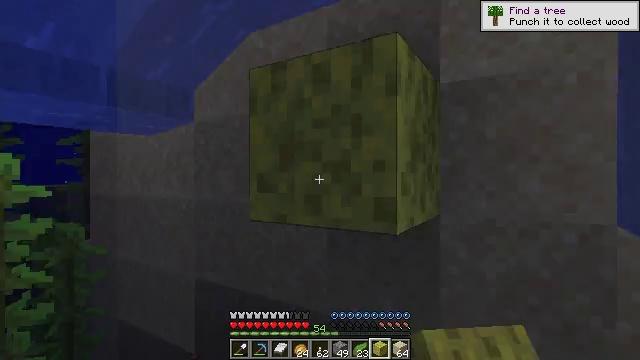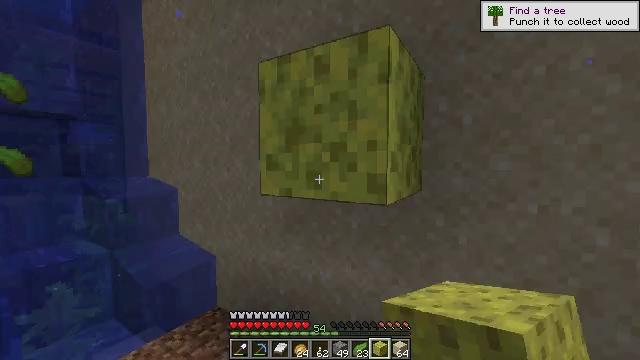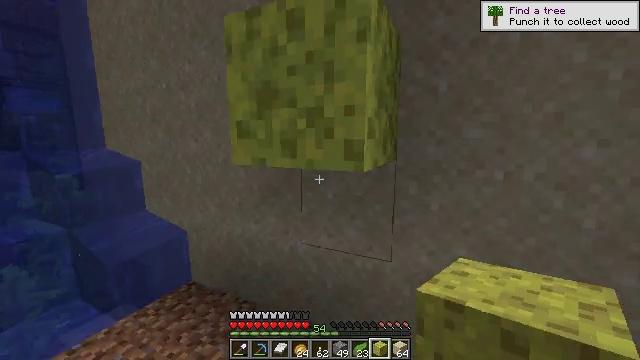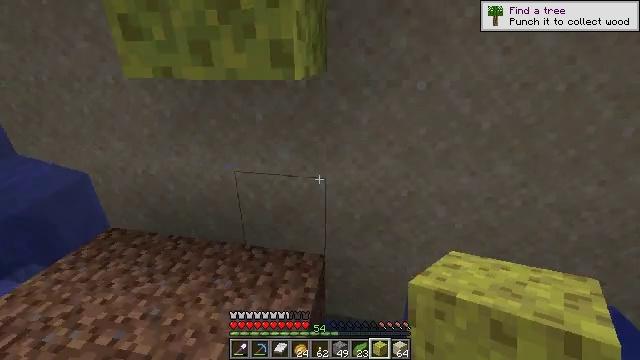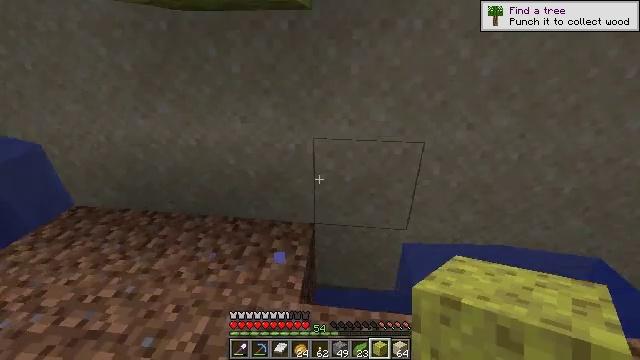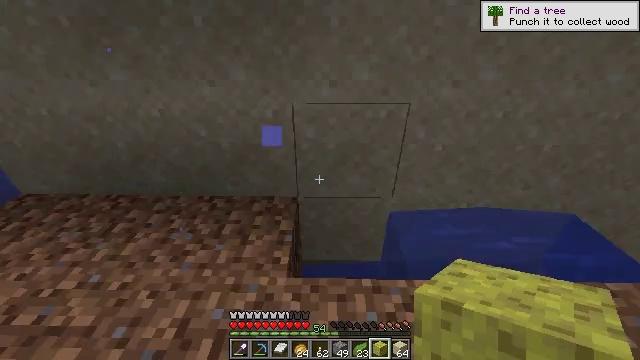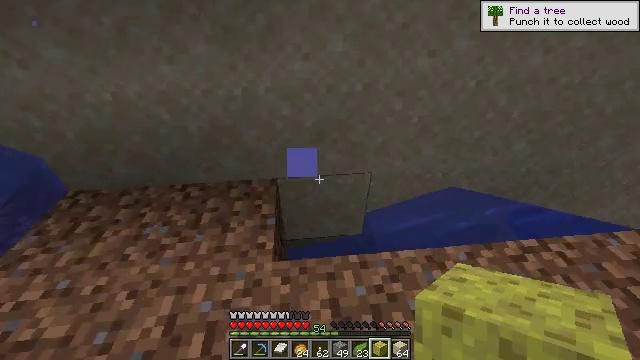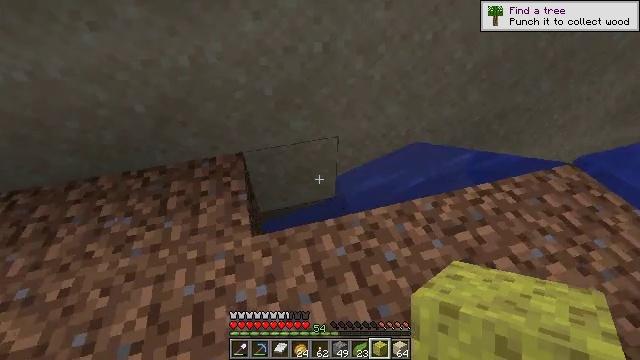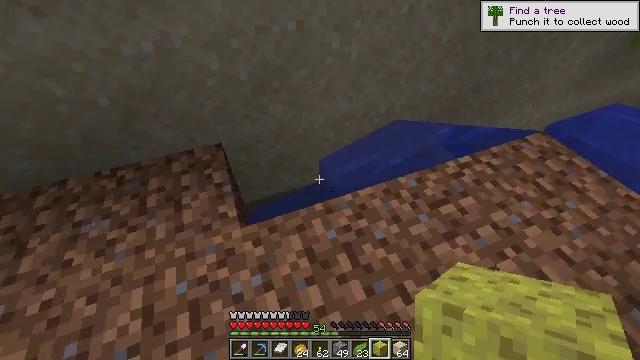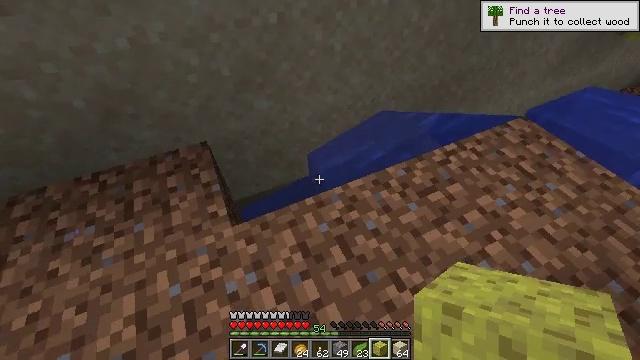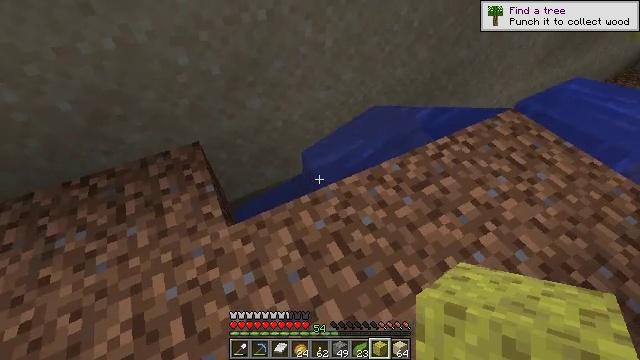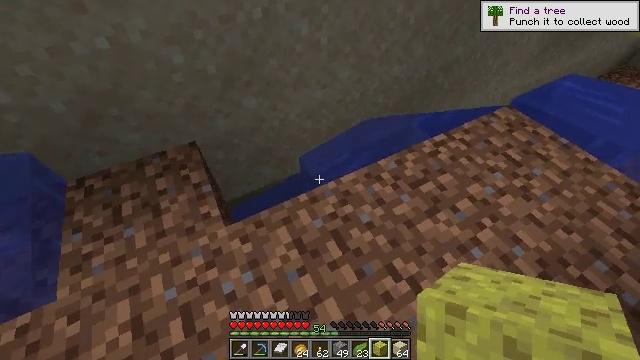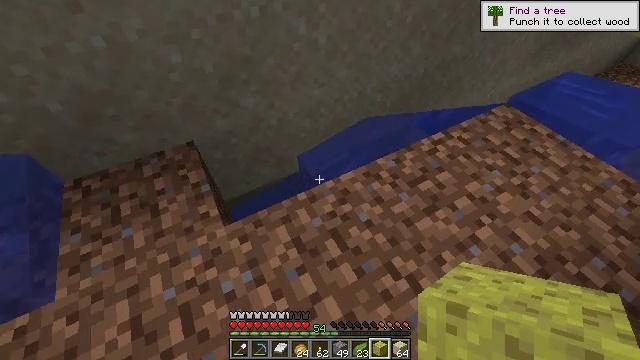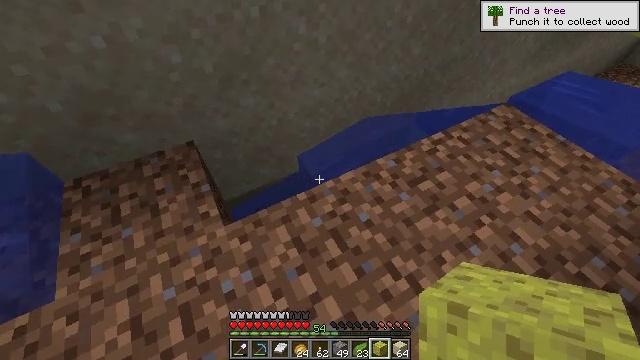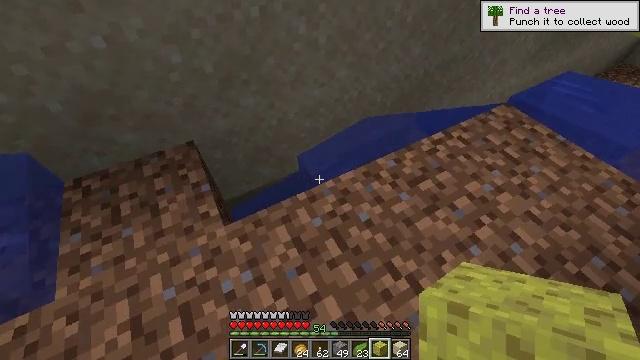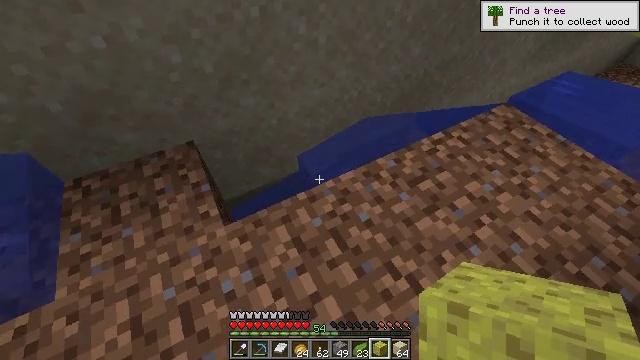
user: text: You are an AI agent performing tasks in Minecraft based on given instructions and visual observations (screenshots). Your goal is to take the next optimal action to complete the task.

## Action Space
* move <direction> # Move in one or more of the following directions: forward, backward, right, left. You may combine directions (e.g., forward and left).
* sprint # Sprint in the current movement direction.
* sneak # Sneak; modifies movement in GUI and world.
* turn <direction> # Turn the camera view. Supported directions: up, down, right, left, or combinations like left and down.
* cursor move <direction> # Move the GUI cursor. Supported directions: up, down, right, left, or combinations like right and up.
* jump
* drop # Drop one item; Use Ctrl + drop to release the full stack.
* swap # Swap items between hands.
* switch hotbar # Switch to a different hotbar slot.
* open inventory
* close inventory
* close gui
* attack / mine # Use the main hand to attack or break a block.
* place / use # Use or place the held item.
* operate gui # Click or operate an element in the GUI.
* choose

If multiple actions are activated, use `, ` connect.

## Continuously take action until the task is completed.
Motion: motion action
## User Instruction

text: Mine the wet sponge underwater.
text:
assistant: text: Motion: move forward, turn down
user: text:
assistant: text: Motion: move forward, turn right and down
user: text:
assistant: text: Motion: turn right and down
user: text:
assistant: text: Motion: turn right and down
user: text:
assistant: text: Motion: turn right and down
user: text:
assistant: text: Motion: turn right and down
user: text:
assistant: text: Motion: turn right and down
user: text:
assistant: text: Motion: turn right and down
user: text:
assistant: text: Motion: turn right and down
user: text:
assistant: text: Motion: turn right
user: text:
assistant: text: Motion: no_op
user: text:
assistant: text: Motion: no_op
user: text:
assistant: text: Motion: no_op
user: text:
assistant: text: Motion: no_op
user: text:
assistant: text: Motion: no_op
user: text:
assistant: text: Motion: no_op
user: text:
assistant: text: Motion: no_op
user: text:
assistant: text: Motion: no_op
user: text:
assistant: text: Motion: no_op
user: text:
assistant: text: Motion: turn right and up
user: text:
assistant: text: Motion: turn right
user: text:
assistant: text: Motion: turn right
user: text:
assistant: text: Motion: no_op
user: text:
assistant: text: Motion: no_op
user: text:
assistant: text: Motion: turn left
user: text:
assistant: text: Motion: turn left and up
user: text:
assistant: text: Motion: turn left and up
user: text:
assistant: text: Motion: move forward, turn left and up
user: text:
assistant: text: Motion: move forward, turn left and up
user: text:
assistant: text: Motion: move forward, turn left and up